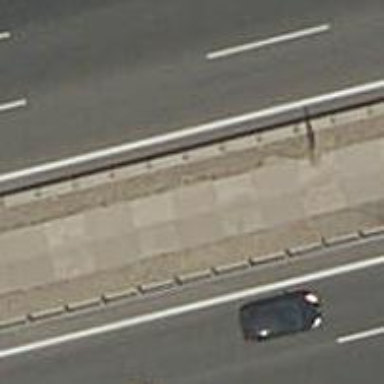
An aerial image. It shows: Motorway tunnel with asphalt surface.